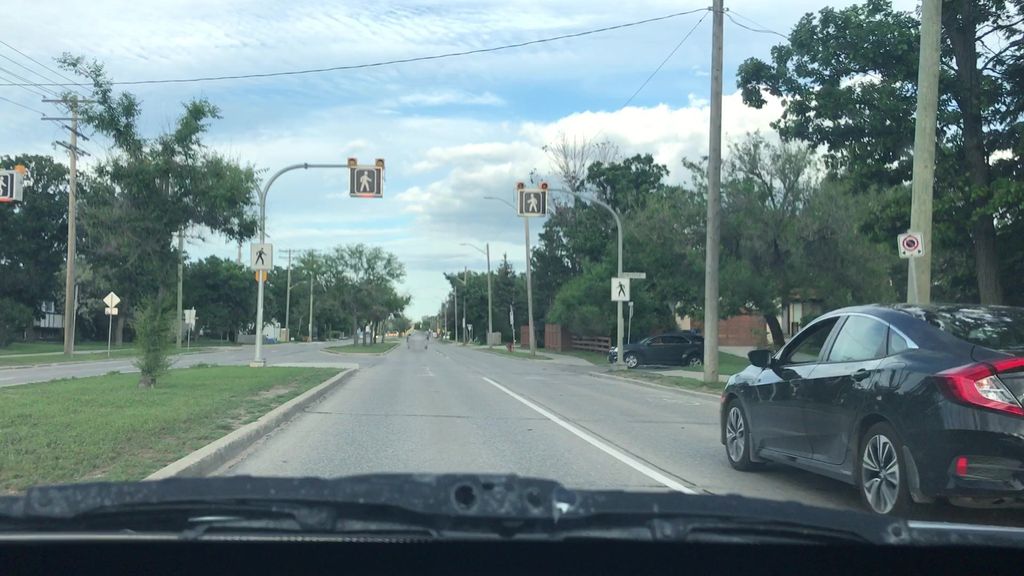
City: winnipeg